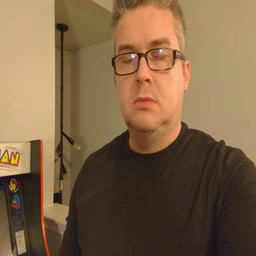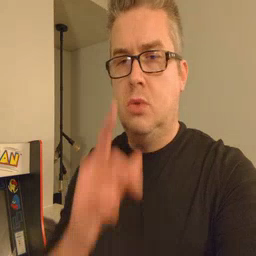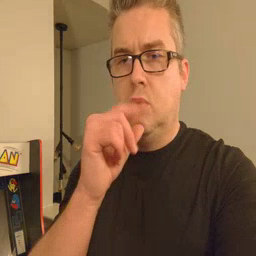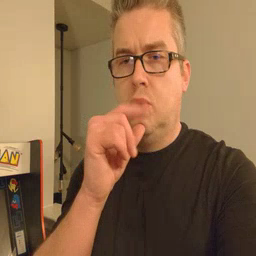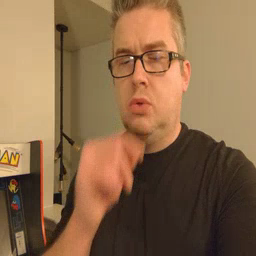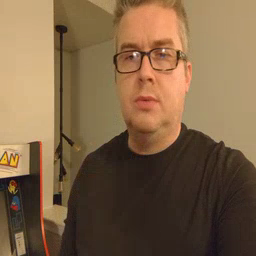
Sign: who